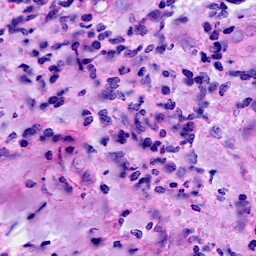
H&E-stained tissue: Breast